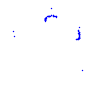
Particle: kaon